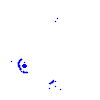
Particle: proton